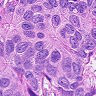
Metastatic tissue present: yes